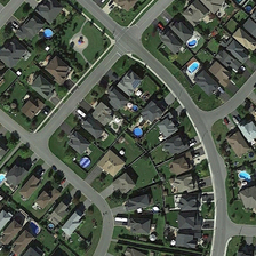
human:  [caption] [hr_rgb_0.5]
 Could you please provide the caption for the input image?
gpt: There are straight roads as well as those long arches that are some houses built close to each other.

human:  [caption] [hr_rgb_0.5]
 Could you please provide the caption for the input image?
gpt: There are linear paths, as well as some of the houses that are built nearby.

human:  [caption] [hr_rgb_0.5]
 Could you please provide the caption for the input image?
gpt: There are straight paths as well as curved paths, along which there are houses close to each other.

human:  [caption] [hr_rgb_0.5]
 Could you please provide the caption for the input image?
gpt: There are straight routes and routes, and there is a close home.

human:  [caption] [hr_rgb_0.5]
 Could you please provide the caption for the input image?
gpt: There are straight paths, BEM Like UNS Arches along which are some houses built near each other.